Question: I have a 'ViewPager' that contains two fragments. In any of the fragments I can touch a place, swipe to switch to another 'fragment'. One of the fragments contains a list. Items in the list contains one 'TextView' and one 'ImageView'. The issue is, if you dragging has been started from tapping the 'ImageView', it's OK. But if it's been from the 'TextView', the drag was never known to the 'ViewPager', as a result the 'smooth switching' never happens.
Any clue on this?
EDIT
This picture is to show how my GUI is. If the drag has been started from TextViewE, it doesn't begin.

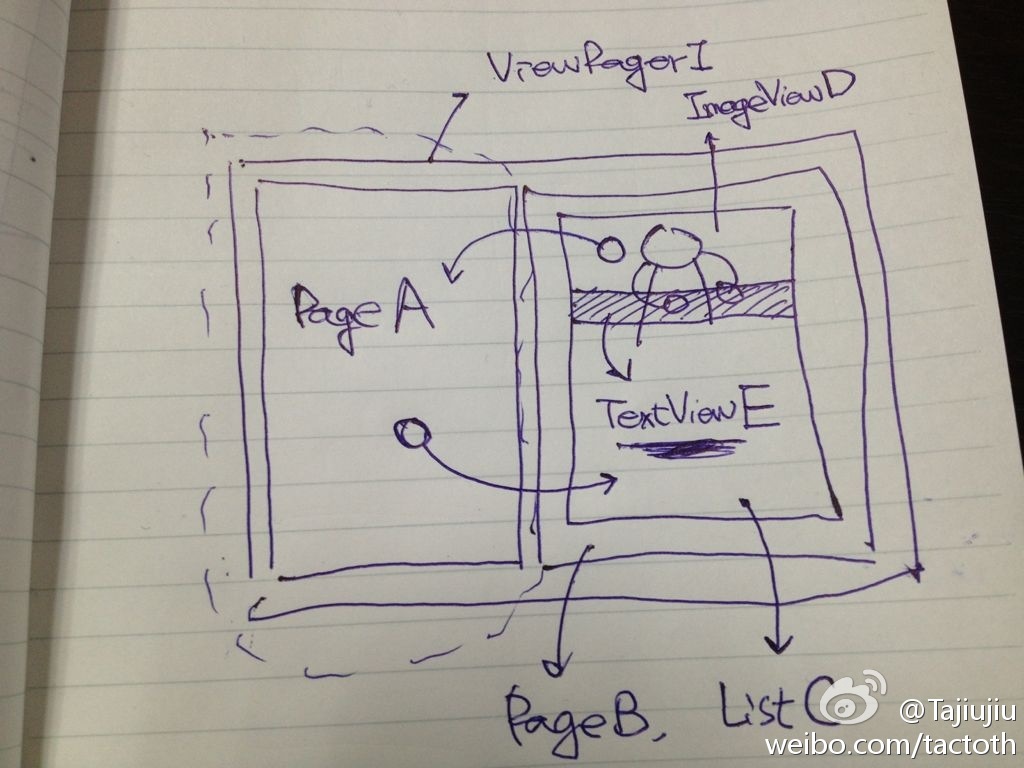
Answer: This thing bothered me too, but I've managed to find the answer.
Basically, the case is: if the view can scroll horizontally, it intercepts the horizontal motion event and is not able to process it anymore.
Since TextViews have property (and method), which, if set to true, causes the TextView to intercept horizontal scroll motion events.
You may set it to false either in XML or right in the code, but : property forces to be set to ! ! But fortunately, you usually able to safely replace single line property with and necessary value.
Good luck!